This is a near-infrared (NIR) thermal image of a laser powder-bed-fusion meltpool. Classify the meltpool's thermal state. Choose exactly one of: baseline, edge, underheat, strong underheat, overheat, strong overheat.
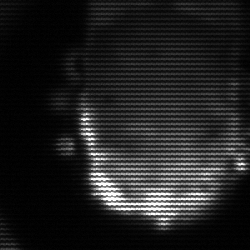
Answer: baseline